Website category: auto
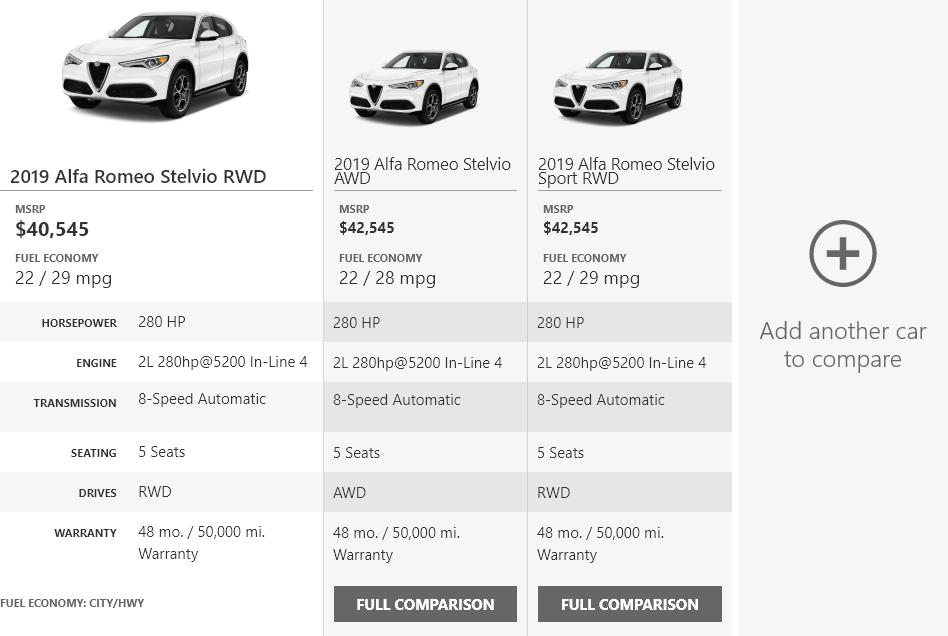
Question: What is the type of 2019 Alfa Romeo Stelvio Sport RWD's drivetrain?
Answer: RWD

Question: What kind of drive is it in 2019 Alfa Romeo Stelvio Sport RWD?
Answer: RWD

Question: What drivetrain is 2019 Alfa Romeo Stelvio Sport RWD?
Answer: RWD

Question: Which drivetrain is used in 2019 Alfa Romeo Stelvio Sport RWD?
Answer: RWD

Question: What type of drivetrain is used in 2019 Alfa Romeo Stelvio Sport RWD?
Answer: RWD

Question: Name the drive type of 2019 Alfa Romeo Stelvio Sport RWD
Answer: RWD

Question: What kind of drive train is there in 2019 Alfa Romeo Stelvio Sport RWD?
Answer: RWD

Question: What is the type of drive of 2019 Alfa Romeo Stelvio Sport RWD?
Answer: RWD

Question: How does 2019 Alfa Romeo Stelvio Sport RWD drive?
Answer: RWD

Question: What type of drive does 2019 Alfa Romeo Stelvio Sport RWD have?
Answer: RWD

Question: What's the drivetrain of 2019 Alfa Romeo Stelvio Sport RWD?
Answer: RWD

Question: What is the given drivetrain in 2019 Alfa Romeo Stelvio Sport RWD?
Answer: RWD

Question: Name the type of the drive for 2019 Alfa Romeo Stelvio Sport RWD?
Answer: RWD

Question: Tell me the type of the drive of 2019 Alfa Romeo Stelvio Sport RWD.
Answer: RWD

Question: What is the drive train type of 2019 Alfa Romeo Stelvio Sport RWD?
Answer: RWD

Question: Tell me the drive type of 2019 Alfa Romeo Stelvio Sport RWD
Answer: RWD

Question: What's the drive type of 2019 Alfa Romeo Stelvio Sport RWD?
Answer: RWD

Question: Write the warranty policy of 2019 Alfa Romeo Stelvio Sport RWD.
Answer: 48 mo. / 50,000 mi. Warranty

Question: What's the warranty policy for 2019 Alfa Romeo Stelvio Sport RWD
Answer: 48 mo. / 50,000 mi. Warranty

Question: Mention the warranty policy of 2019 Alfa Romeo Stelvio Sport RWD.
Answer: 48 mo. / 50,000 mi. Warranty

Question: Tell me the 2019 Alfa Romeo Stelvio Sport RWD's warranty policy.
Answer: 48 mo. / 50,000 mi. Warranty